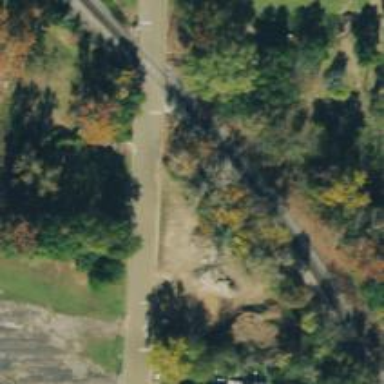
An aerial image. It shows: Railway track.